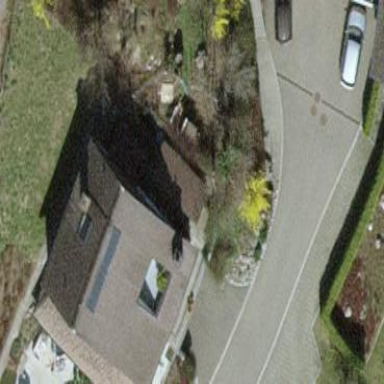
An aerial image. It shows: Detached building.